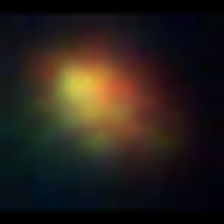
Taxon: NanoPlankton
Group: Other